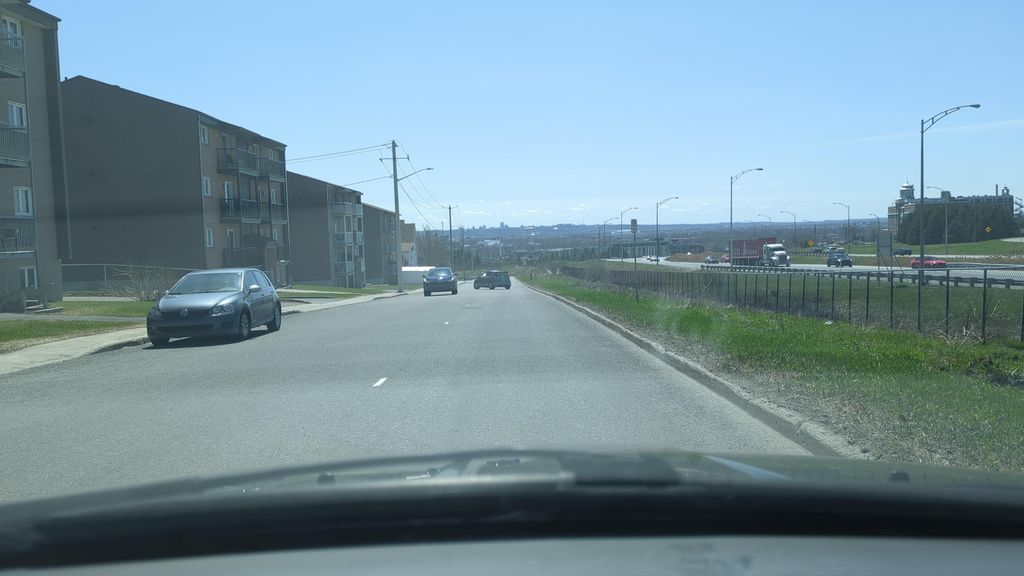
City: quebec_city